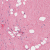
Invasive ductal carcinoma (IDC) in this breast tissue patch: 0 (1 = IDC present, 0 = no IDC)